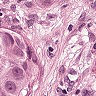
Metastatic tissue present: yes